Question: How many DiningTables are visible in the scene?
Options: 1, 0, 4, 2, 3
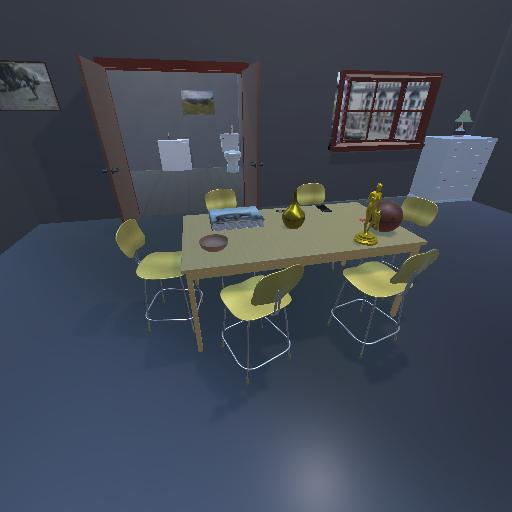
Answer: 1